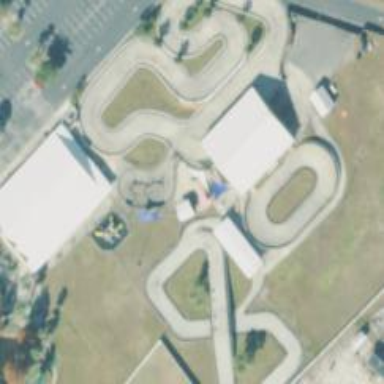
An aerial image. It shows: Karting raceway for sports activities.